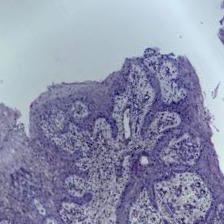
Diagnosis: OSCC